Question: I try to select records in database in 60 days 30 days 20 days differents in current date.
Please see this query in below.
'''
var uploads = (
from files in _fileuploadRepository.Table
join product in _productRepository.Table on files.Event equals product.Id
where
(
product.EventDate != null &&
(product.EventDate.Subtract(DateTime.Now).Days <= 60 && product.EventDate.Subtract(DateTime.Now).Days >= 60) ||
(product.EventDate.Subtract(DateTime.Now).Days <= 30 && product.EventDate.Subtract(DateTime.Now).Days >= 30) ||
(product.EventDate.Subtract(DateTime.Now).Days <= 20 && product.EventDate.Subtract(DateTime.Now).Days >= 20))
&&
files.IsSkiped == false
select files;
).ToList();
'''
But a error occurred this query.

I am clueless. Please Help.
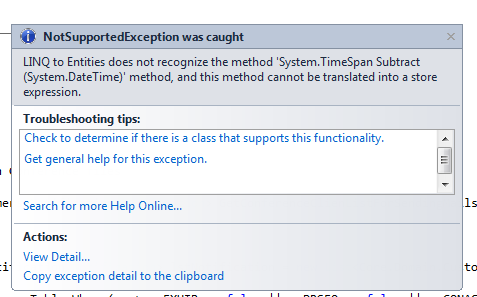
Answer: The simplest approach is to work out the bounds you perform the query:
'''
// Only evaluate DateTime.Now once for consistency. You might want DateTime.Today instead.
DateTime now = DateTime.Now;
DateTime nowPlus60Days = now.AddDays(60);
DateTime nowPlus30Days = now.AddDays(30);
DateTime nowPlus20Days = now.AddDays(20);
var query = ...
where product.EventDate <= nowPlus60Days
...
'''
Note that your current query doesn't even really make sense, as each "or"'d clause is stating that the given computation is both less than or equal to a value greater than or equal to the same value. If you want simple "equal to" then use that. If not, it's not clear what you trying to do.
If you're trying to bucket the values into "less than 20", "20-30", "30-60", "more than 60" you'll need to use grouping of some form.